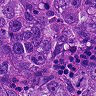
Metastatic tissue present: yes